Question: On the dev pc installed Visual Studio 2010 and MVC3 with Web Platform Installer. Then on this machinery was installed VS2012 Express and I would like for this to be installed MVC3. When I start WPI, can not choose the VS2012:
I tried <URL>, but it is only the assembly to install them.
I'd appreciate any assistance, thanks in advance!
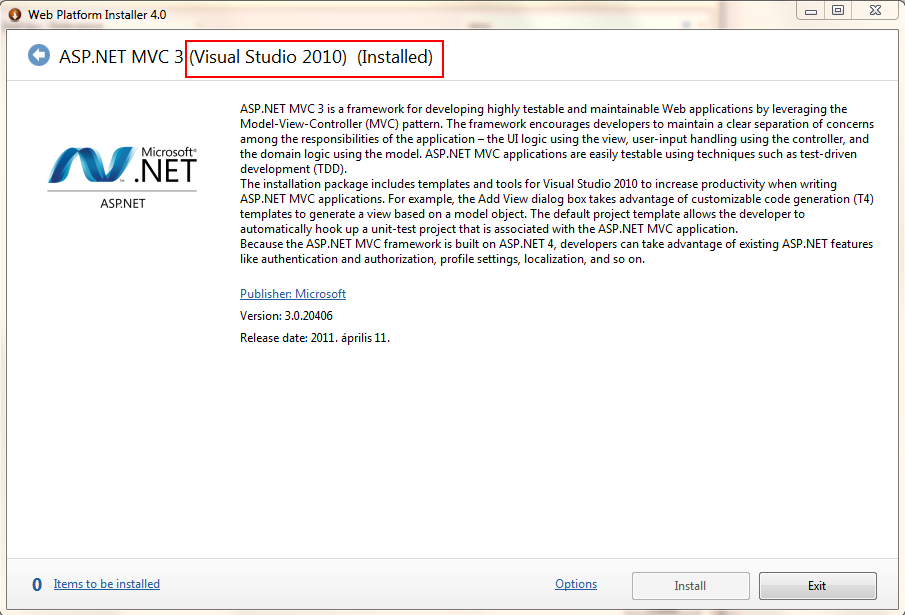
Answer: instead of at install mvc3, use the Visual Studio 2012 Express for Web.